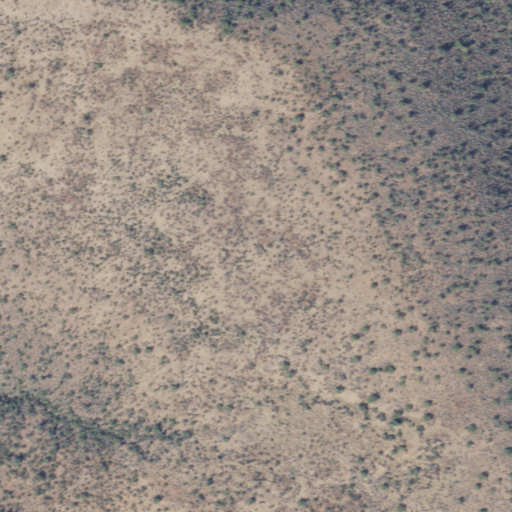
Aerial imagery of plain(s) in Arizona named Bagley Flat containing only shrub